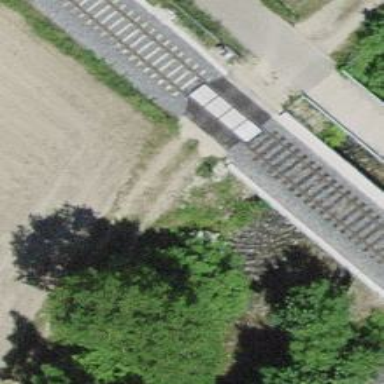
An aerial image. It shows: Level crossing along the railway.